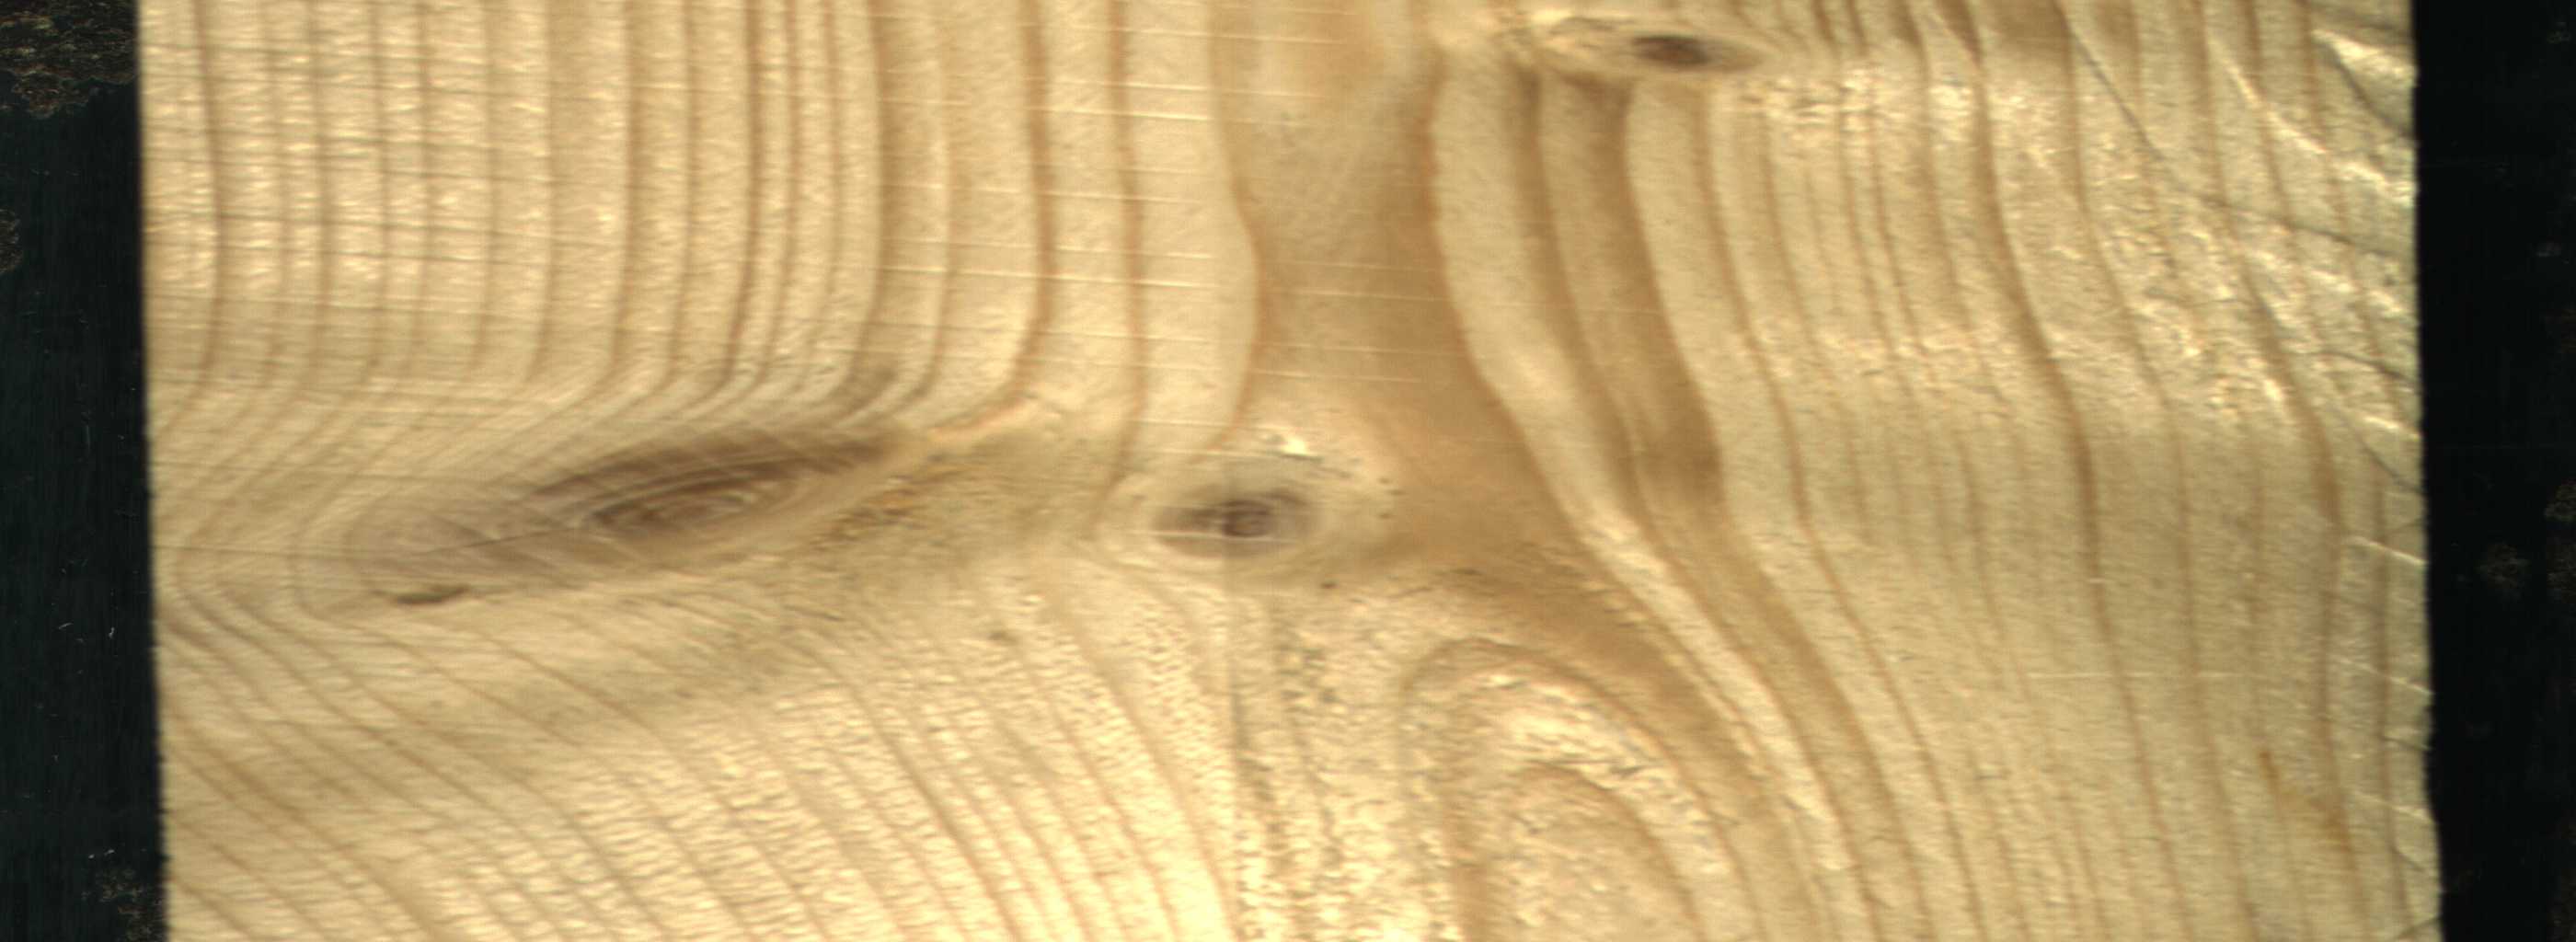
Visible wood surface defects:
Live_Knot
Live_Knot
Live_Knot